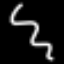
Label: squiggle